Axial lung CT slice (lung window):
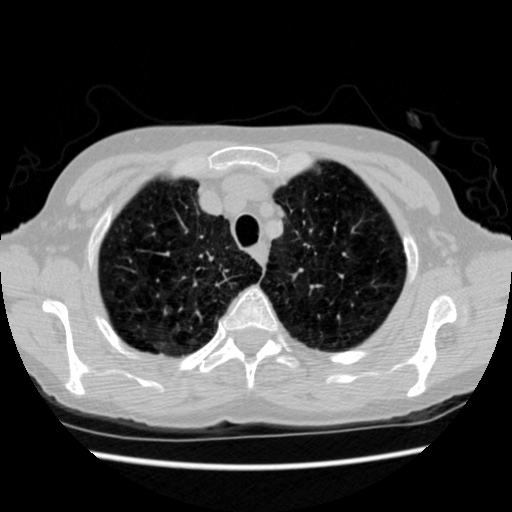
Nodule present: no